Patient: sex F, age 52
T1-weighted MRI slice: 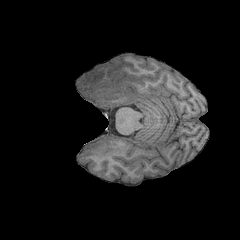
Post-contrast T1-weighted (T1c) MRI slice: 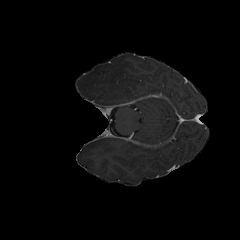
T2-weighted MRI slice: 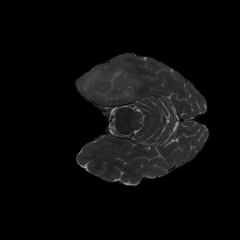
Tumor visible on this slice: yes
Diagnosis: Glioblastoma, IDH-wildtype
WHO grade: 4